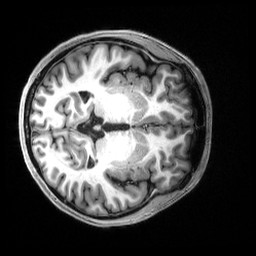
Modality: T1w
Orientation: axial
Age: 25
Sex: female
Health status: healthy
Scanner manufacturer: siemens
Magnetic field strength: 3 T
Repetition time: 2.5 s
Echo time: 0.00222 s